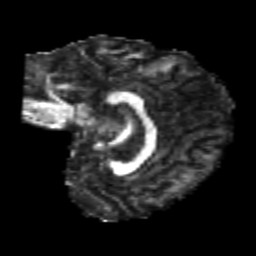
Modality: FA
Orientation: sagittal
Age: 26
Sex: female
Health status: healthy
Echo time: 0.074 s